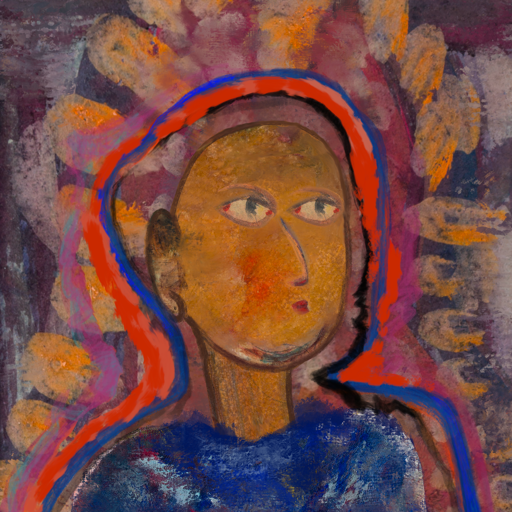
Background: Doll, Head And Neck Side: Pipe, Face Side: GypsyMother, Bust: Irani, Hair Side: Experience, Head Accessory: Blank, Second Necklace: Blank, Necklace: Blank, Baby: Blank